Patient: sex F, age 58
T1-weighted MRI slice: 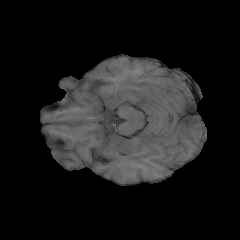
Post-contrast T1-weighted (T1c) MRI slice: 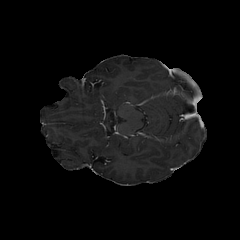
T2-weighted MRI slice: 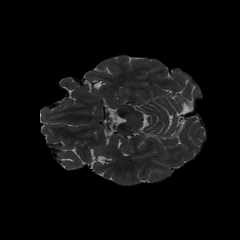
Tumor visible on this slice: no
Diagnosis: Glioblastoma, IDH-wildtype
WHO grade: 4